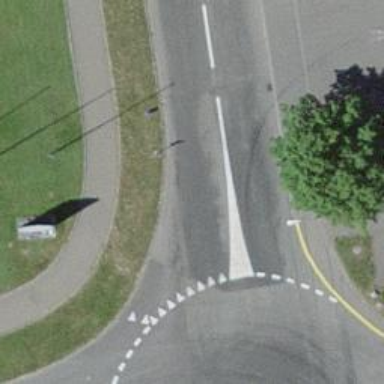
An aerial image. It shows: Uncontrolled zebra crossing.